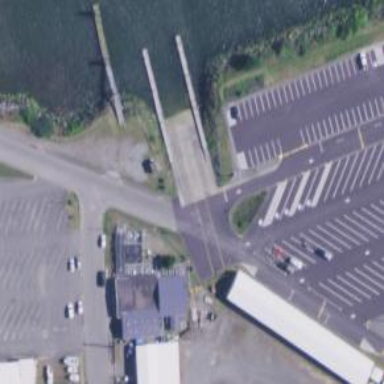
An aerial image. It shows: This slipway is service road leading to leisure land area.